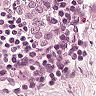
Metastatic tissue present: yes